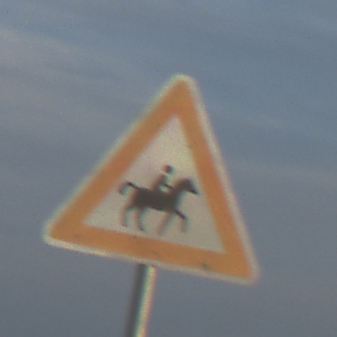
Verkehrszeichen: ReiterLinks
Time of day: SunriseSunset
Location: Outdoor (Nature)
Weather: PartlyCloudy
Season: NotSpecified
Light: Natural